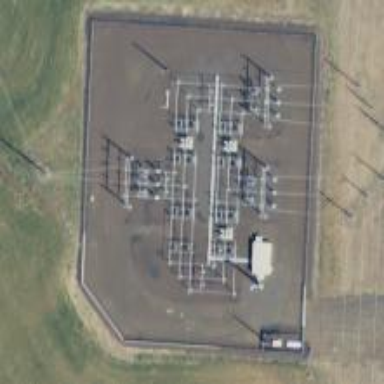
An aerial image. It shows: Switch used for power control.